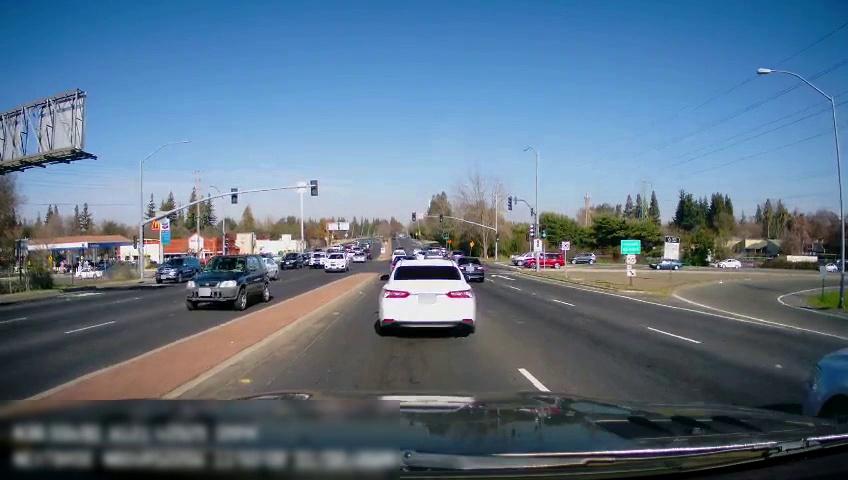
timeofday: Day
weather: Sunny
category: Drivable Space
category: Drivable Space
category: Vehicles | SUV
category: Vehicles | Car
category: Vehicles | SUV
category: Vehicles | SUV
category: Vehicles | SUV
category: Vehicles | SUV
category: Vehicles | SUV
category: Vehicles | Car
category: Vehicles | SUV
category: Vehicles | Car
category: Vehicles | Car
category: Vehicles | Truck
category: Vehicles | Car
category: Vehicles | Car
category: Vehicles | Car
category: Vehicles | SUV
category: Vehicles | Car
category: Vehicles | SUV
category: Lanes | Current Lane
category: Lanes | Alternate Lane
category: Lanes | Opposite Lane
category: Lanes | Opposite Lane
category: Lanes | Alternate Lane
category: Lanes | Alternate Lane
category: Lanes | Alternate Lane
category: Traffic | Signs
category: Traffic | Lights
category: Traffic | Lights
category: Traffic | Lights
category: Traffic | Lights